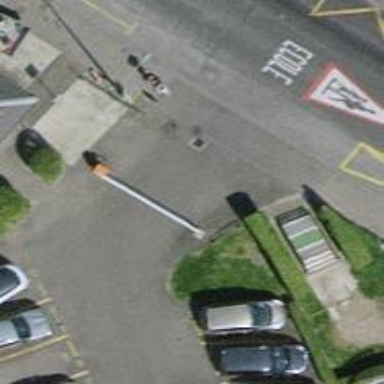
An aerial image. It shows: Lift gate barrier.